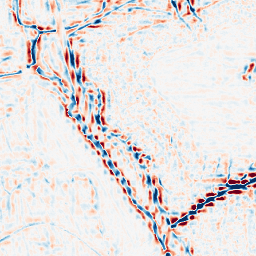
Category: wavelet
Decomposition family: wavelet_reverse_biorthogonal
Decomposition parameters: wavelet: rbio1.3
level: 3
Upsampling method: linear_exact
Upsampling parameters: scale: 8
Upsampling scale: 8